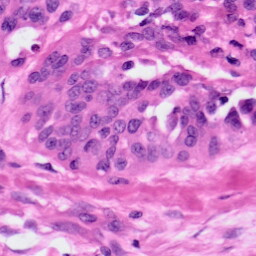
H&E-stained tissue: Ovarian